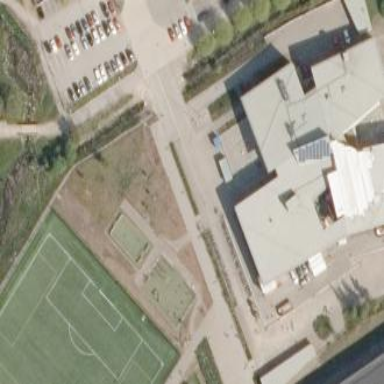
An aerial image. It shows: School building.